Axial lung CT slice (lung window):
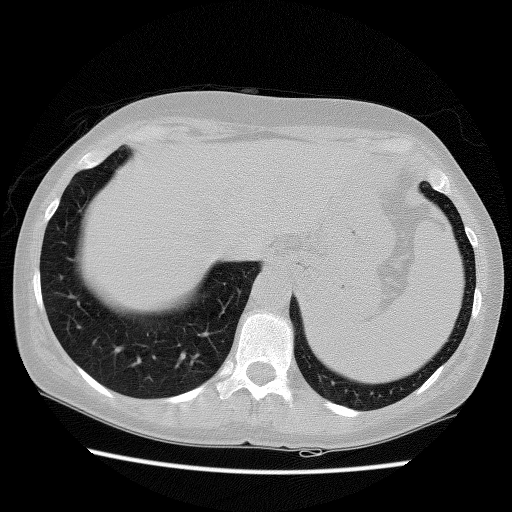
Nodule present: no